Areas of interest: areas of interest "Zhen Guo Temple"
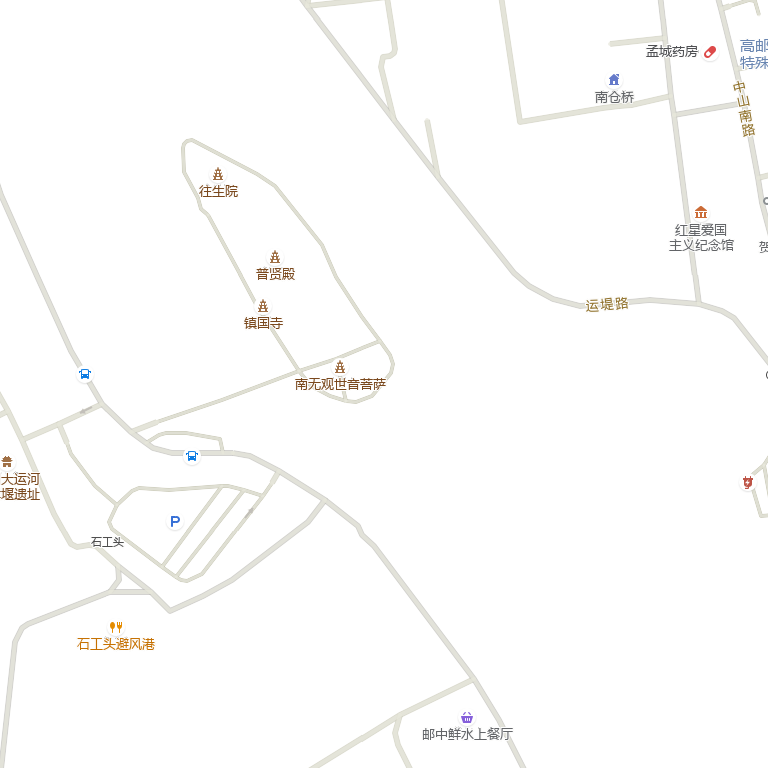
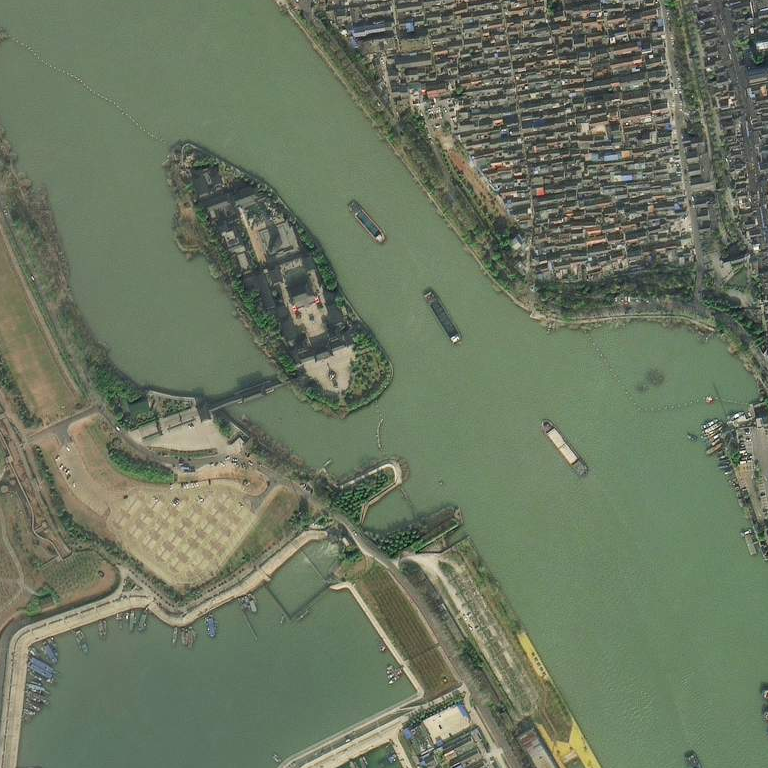